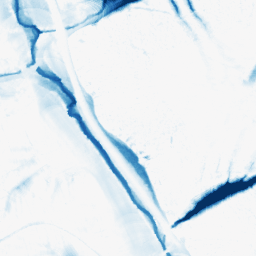
Category: morphological
Decomposition family: morphological_ellipse
Decomposition parameters: operation: closing
width: 30
height: 50
Upsampling method: regularized
Upsampling parameters: scale: 2
lambda_reg: 0.001
Upsampling scale: 2